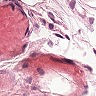
Metastatic tissue present: no